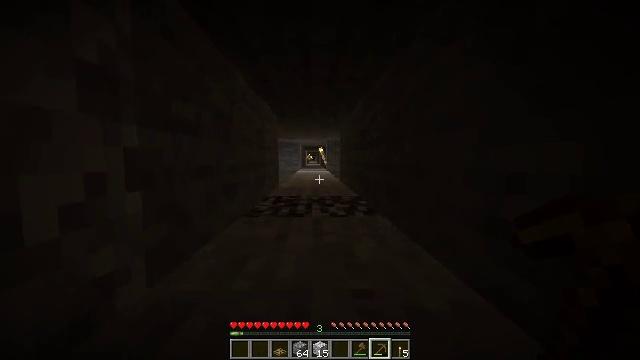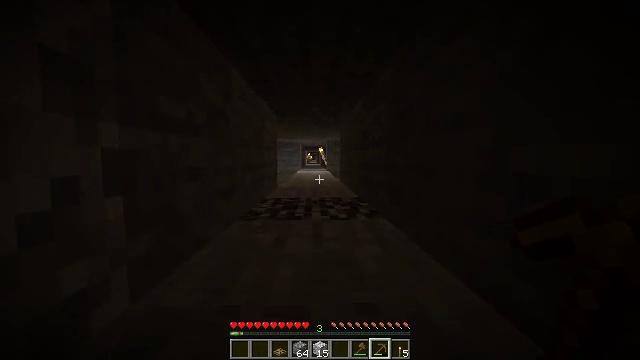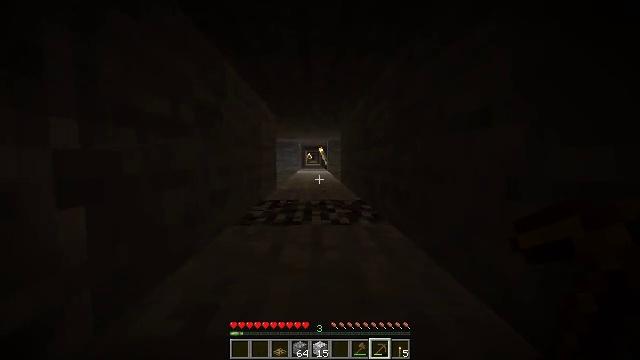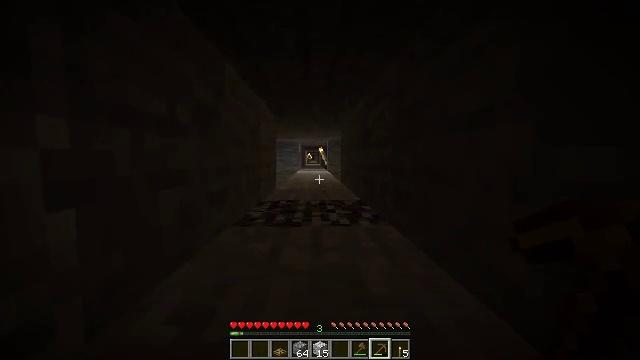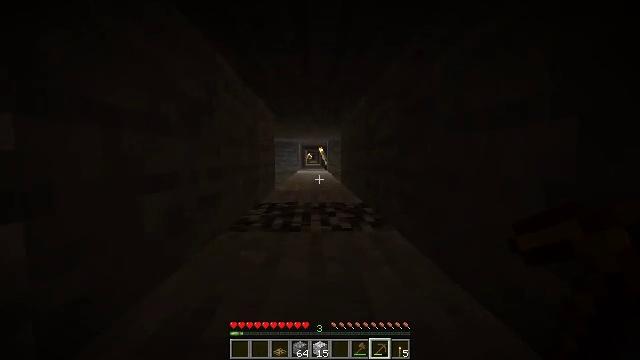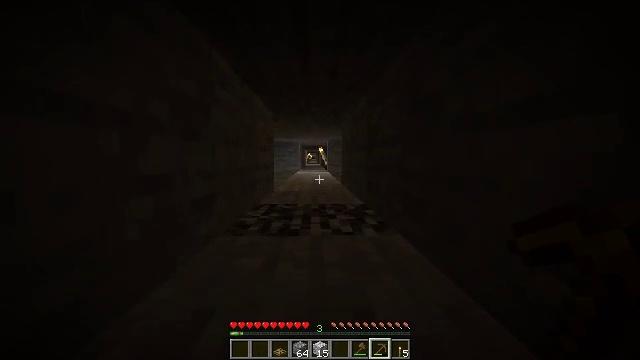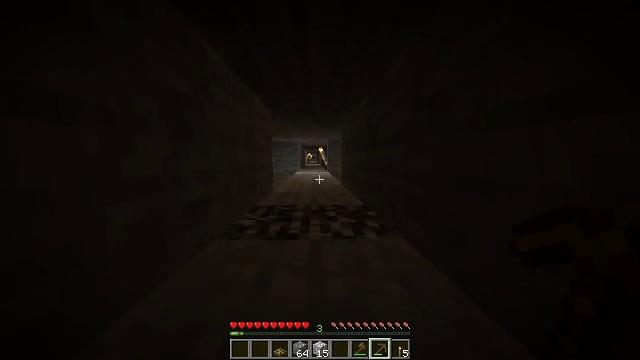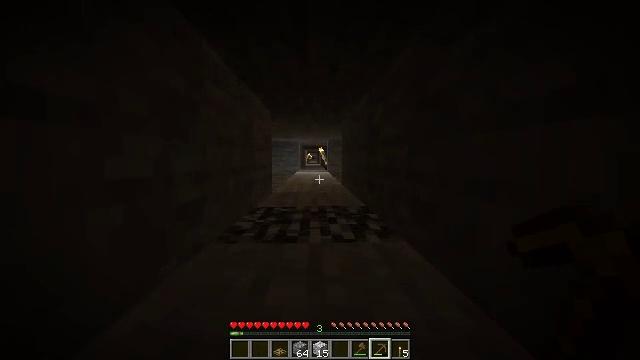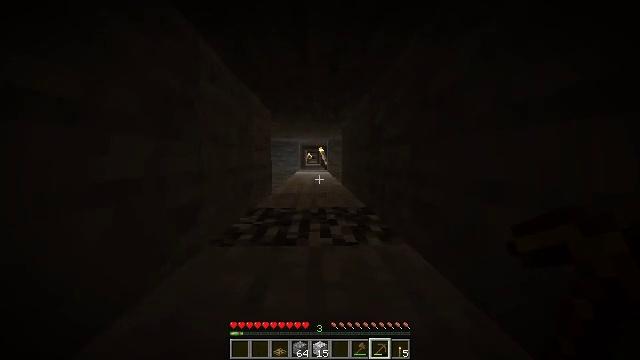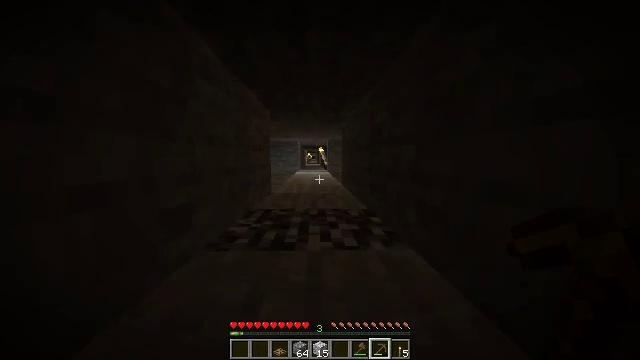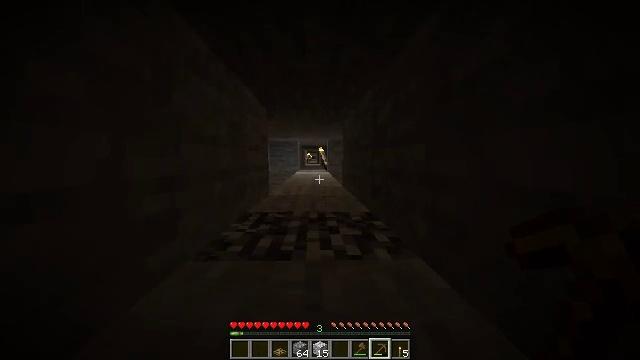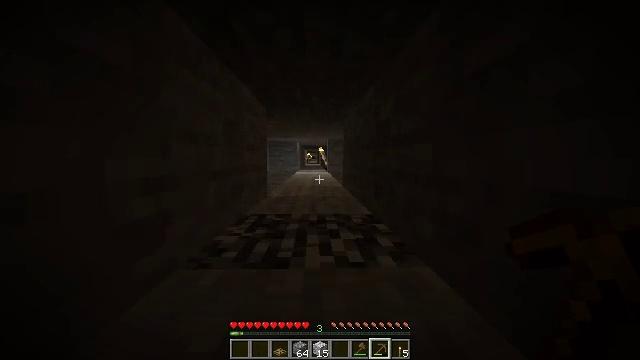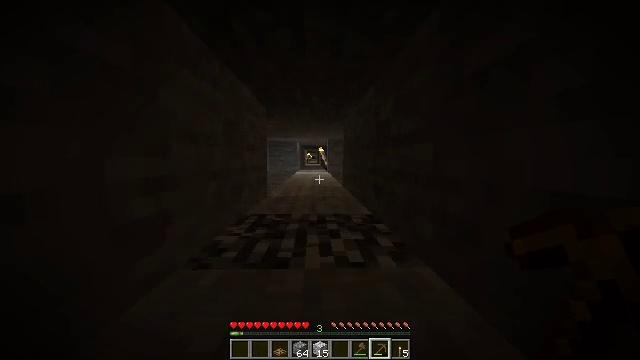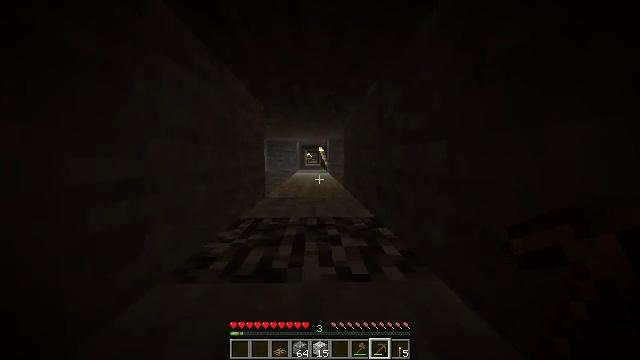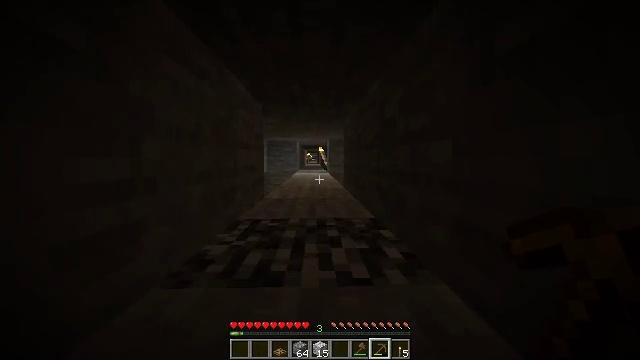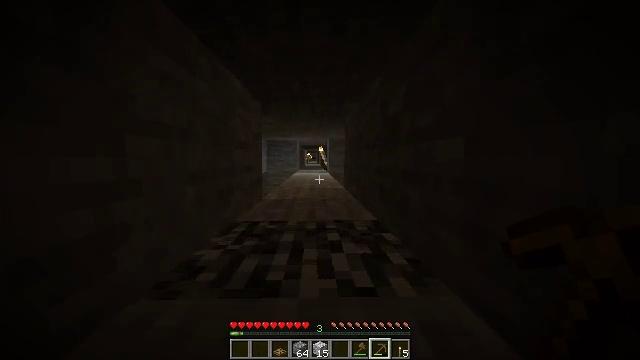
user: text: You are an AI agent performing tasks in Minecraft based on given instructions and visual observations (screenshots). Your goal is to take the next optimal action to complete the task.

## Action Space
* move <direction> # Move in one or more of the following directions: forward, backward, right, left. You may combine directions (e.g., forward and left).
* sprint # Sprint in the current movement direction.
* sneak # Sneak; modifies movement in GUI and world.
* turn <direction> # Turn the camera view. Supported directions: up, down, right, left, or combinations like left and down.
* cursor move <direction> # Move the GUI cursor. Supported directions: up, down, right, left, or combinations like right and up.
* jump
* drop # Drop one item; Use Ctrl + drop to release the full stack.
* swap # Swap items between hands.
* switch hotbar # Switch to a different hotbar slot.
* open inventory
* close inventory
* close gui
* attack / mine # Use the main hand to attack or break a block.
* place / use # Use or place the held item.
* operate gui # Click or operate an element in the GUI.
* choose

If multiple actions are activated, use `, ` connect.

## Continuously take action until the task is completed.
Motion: motion action
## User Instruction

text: Mine the wall torch to remove it.
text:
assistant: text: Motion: move forward
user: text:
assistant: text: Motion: move forward
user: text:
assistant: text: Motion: move forward
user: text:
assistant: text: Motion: move forward
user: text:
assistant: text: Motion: move forward
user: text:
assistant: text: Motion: move forward
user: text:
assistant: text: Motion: move forward
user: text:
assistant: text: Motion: move forward
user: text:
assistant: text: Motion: move forward
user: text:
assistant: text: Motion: move forward
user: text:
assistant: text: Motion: move forward
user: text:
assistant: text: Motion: move forward
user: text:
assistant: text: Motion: move forward
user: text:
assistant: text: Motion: move forward
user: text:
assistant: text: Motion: move forward
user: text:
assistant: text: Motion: move forward
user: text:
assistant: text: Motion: move forward
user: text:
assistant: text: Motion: move forward
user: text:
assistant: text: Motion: move forward
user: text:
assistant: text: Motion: move forward
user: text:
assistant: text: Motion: move forward
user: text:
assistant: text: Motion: move forward
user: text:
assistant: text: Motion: move forward
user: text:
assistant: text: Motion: move forward
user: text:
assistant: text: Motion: move forward
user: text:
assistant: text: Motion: move forward
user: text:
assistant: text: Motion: move forward
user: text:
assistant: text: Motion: move forward
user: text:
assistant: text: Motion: move forward
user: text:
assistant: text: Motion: move forward